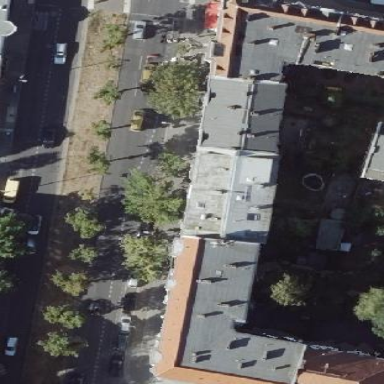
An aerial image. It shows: Building consisting of apartments with double saltbox roof shape.